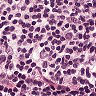
Metastatic tissue present: no